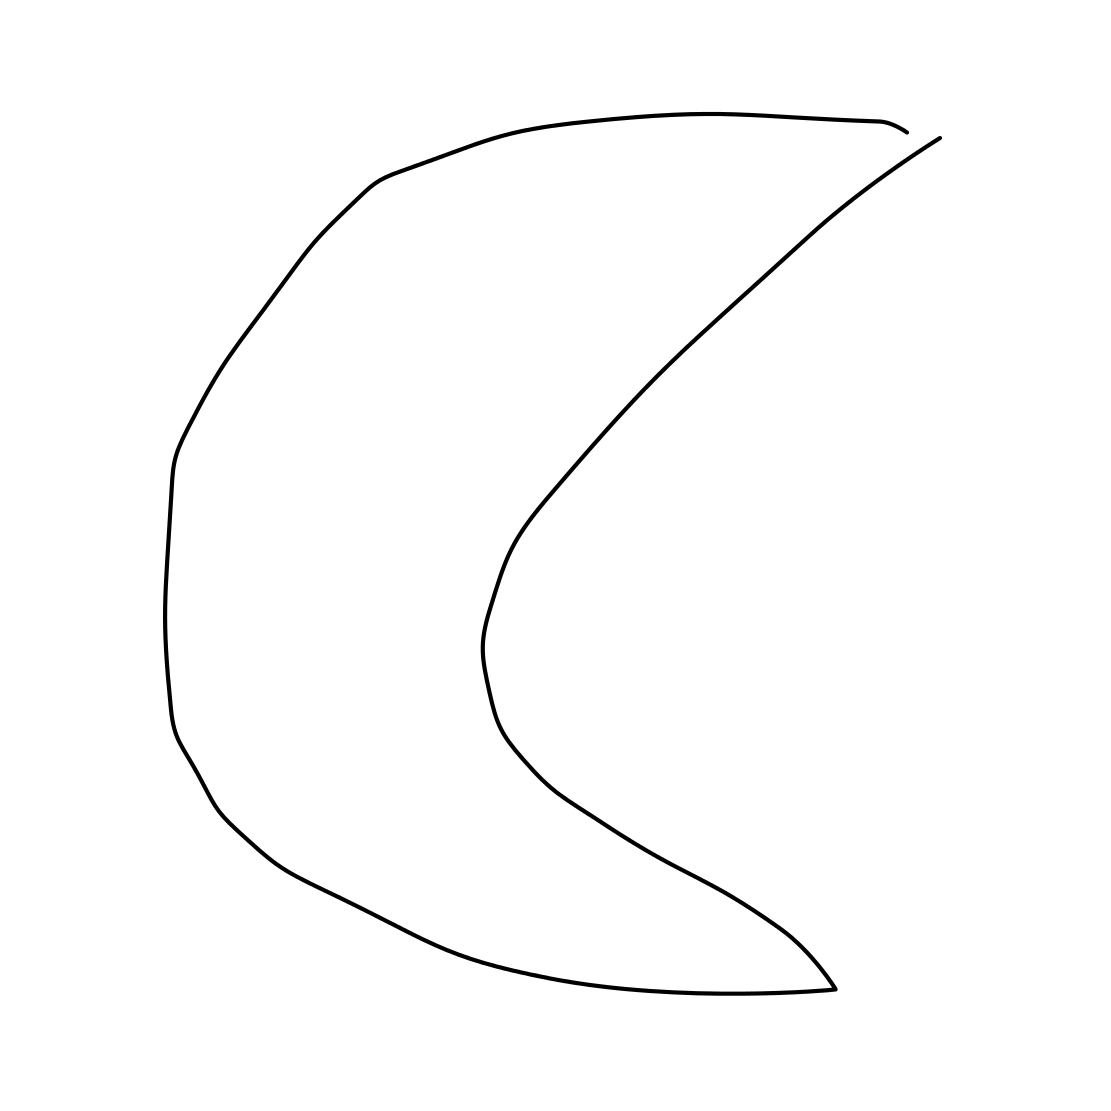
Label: moon